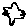
Label: bird